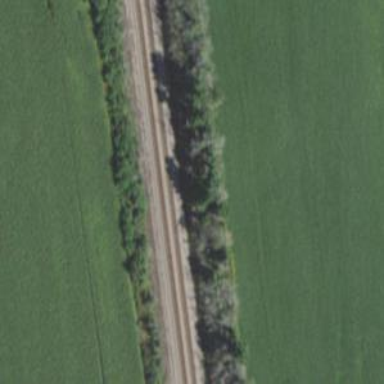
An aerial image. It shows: Railway track.